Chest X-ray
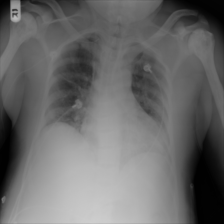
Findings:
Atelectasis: negative
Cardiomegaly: negative
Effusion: negative
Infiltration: negative
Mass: negative
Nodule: negative
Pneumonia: negative
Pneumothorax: negative
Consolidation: negative
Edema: positive
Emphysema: negative
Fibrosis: negative
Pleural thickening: negative
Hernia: negative